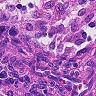
Metastatic tissue present: no